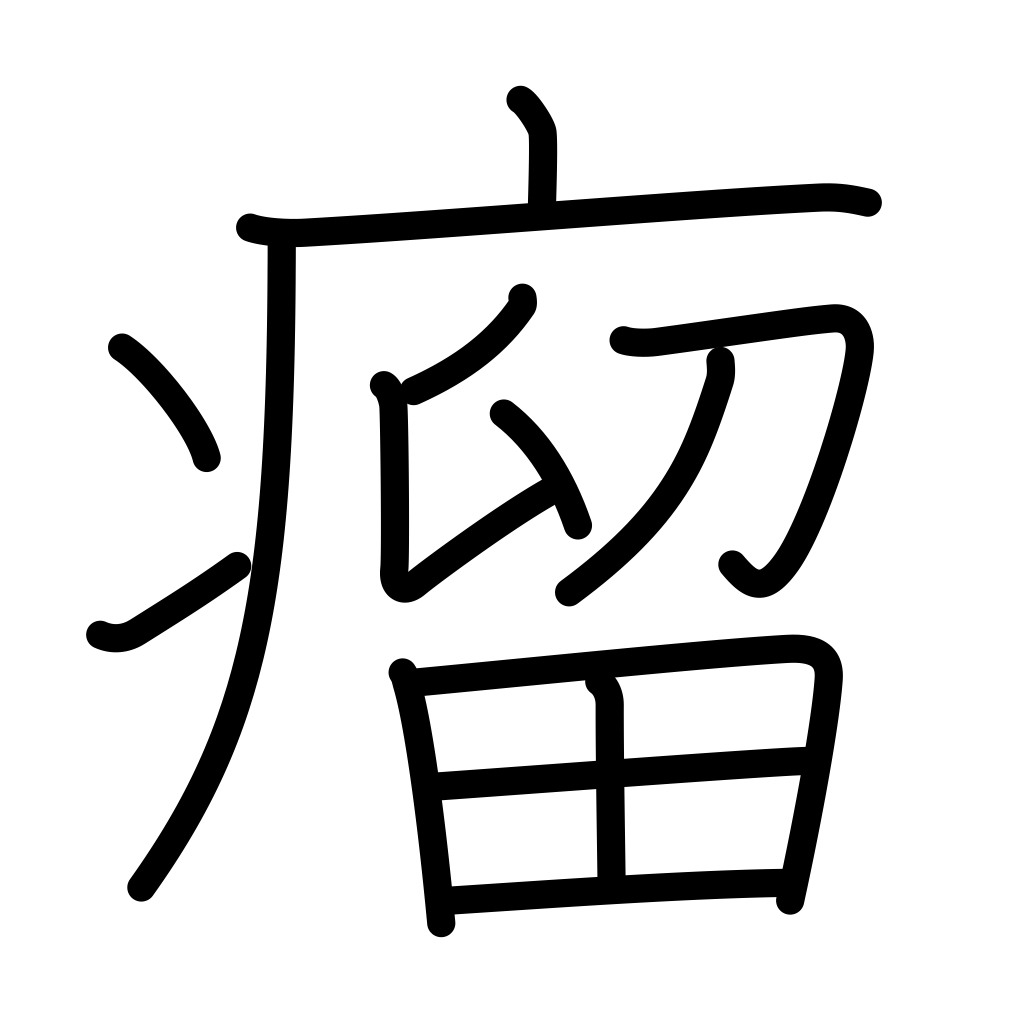
Meaning: lump, swelling